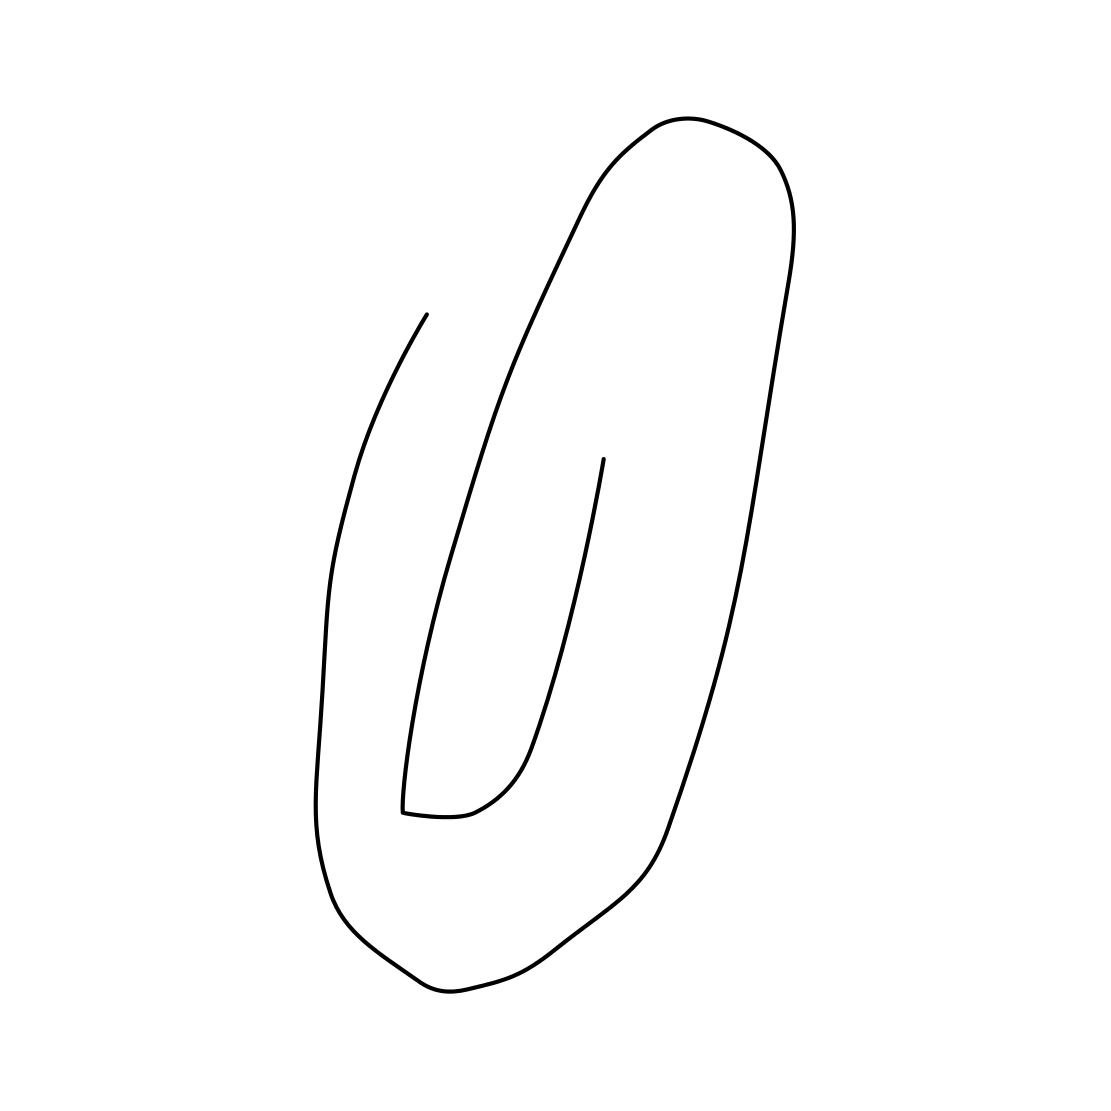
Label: paper clip